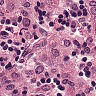
Metastatic tissue present: no